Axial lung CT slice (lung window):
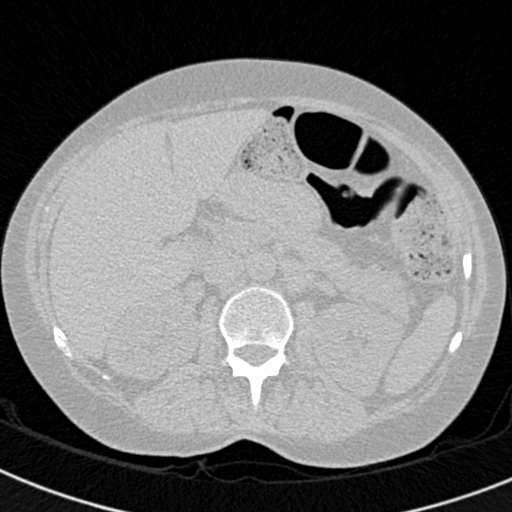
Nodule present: no